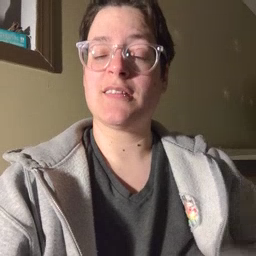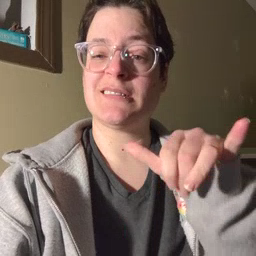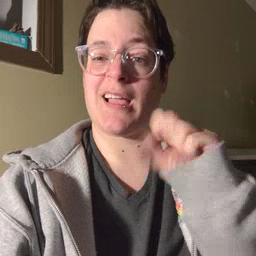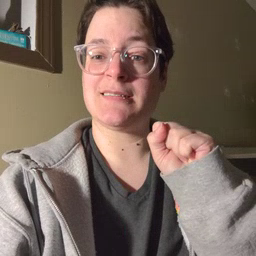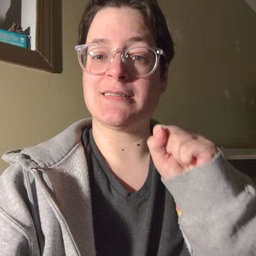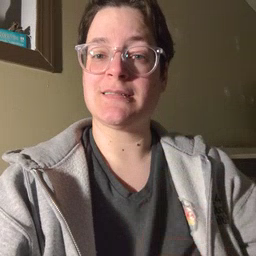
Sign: yes